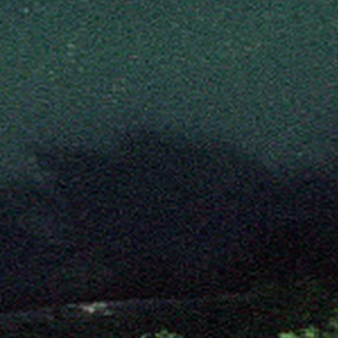
Label: other